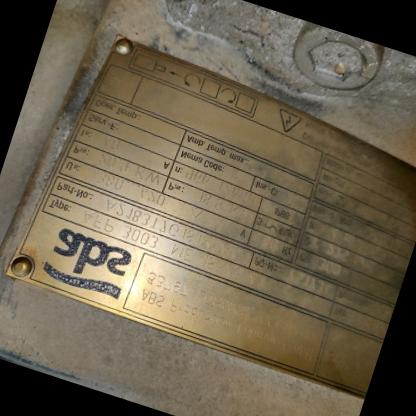
Klasa: tabliczka-znamionowa